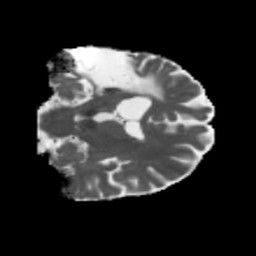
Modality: MD
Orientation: coronal
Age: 43
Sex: male
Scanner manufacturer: siemens
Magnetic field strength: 3 T
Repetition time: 5.47 s
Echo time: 0.0854 s